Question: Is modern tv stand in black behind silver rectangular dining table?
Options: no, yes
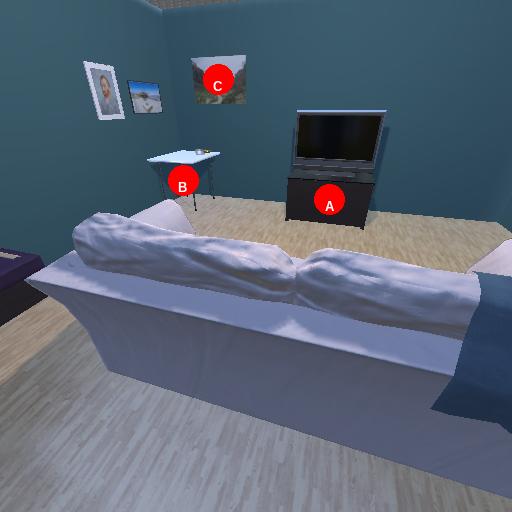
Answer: no